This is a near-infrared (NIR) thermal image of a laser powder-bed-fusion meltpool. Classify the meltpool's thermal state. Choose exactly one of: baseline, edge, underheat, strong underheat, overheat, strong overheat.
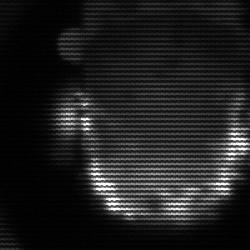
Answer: baseline